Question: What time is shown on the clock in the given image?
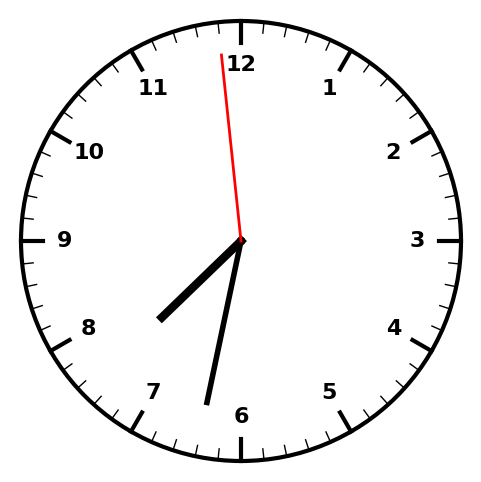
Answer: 07:31:59